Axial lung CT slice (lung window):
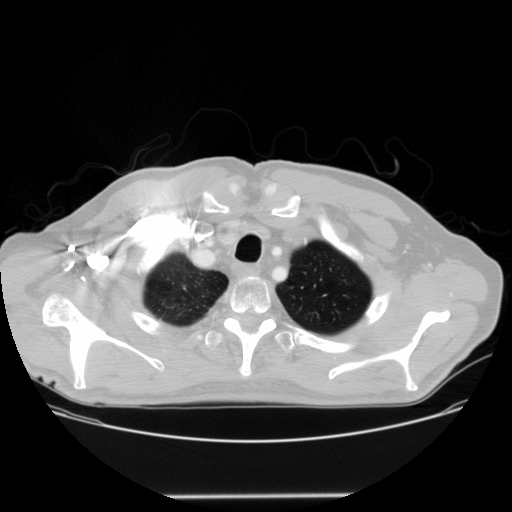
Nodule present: no